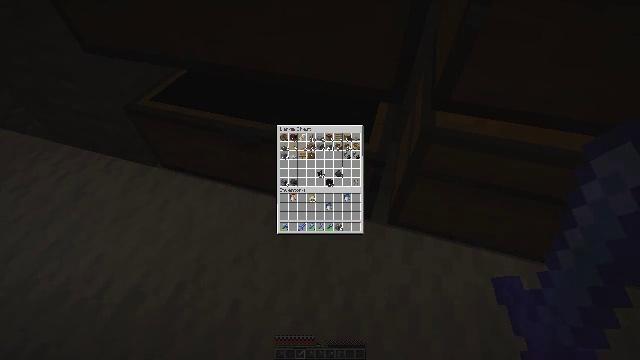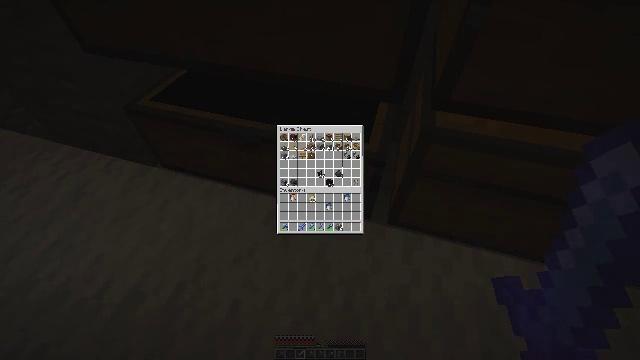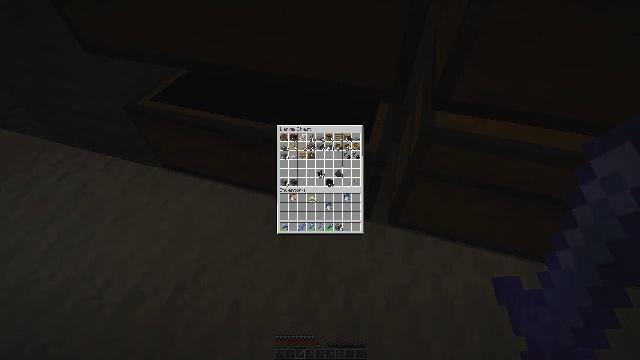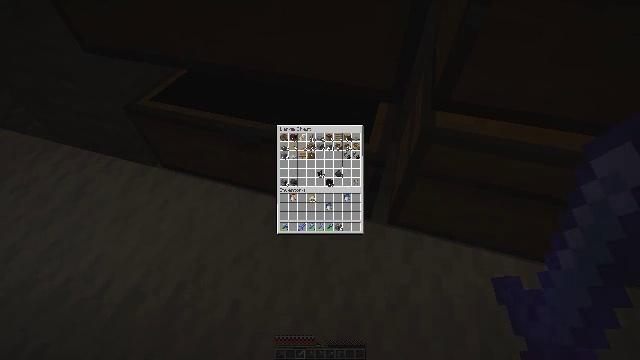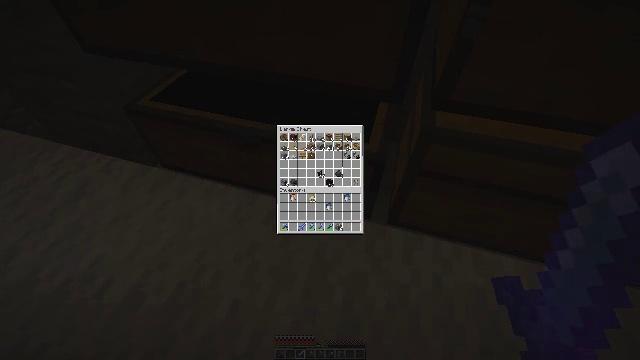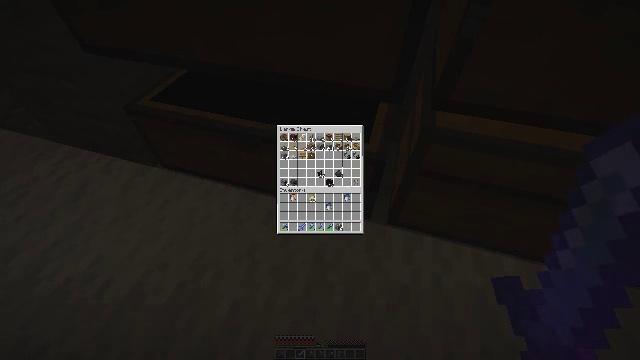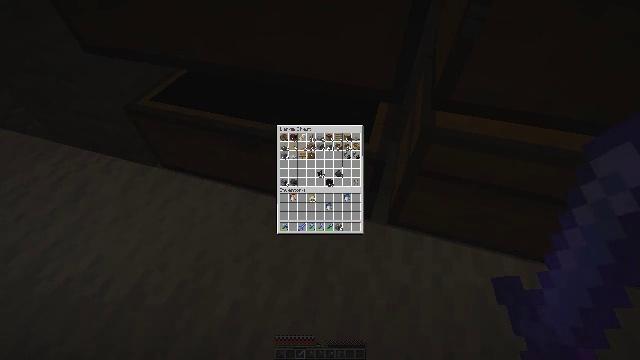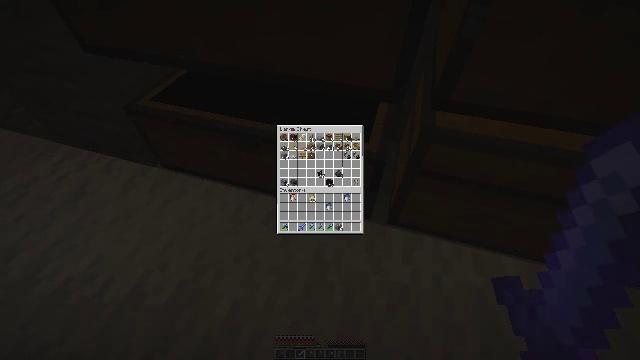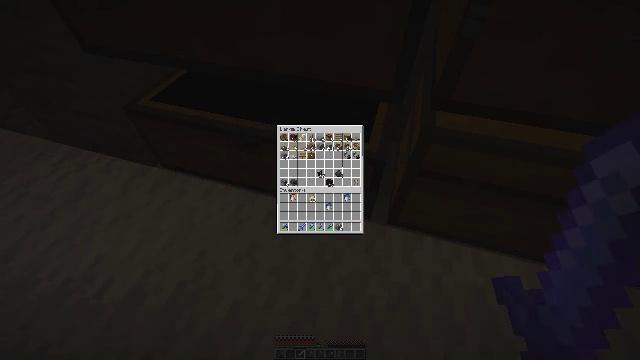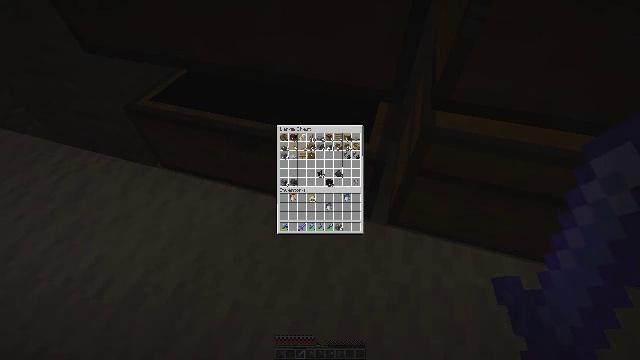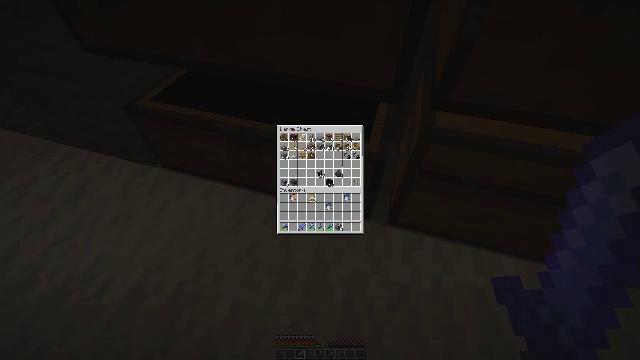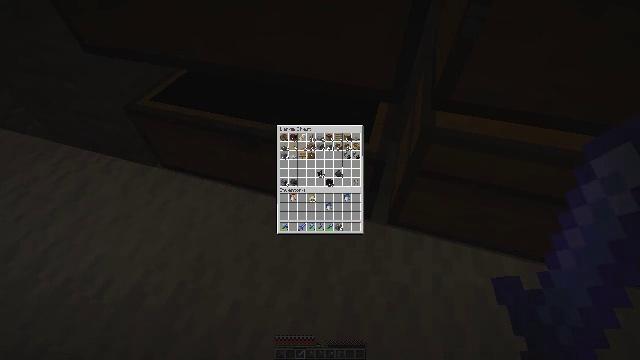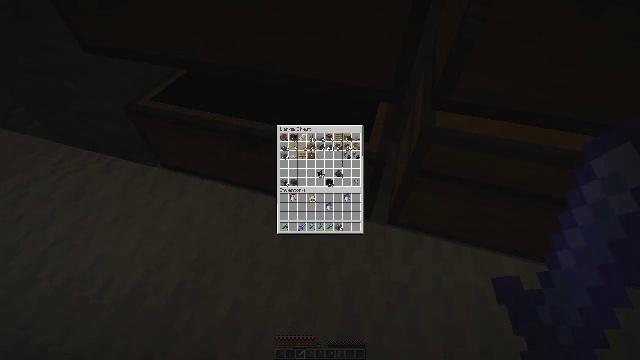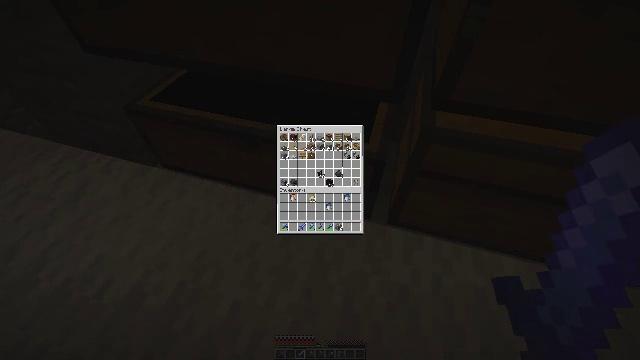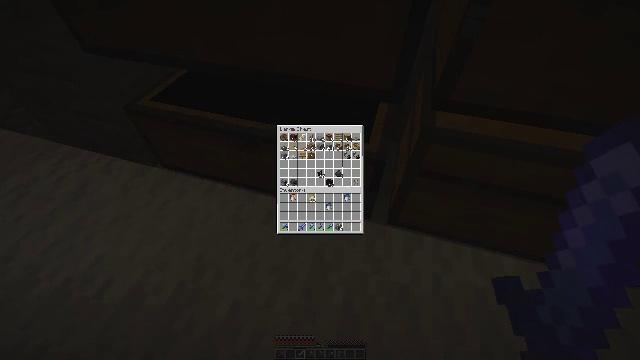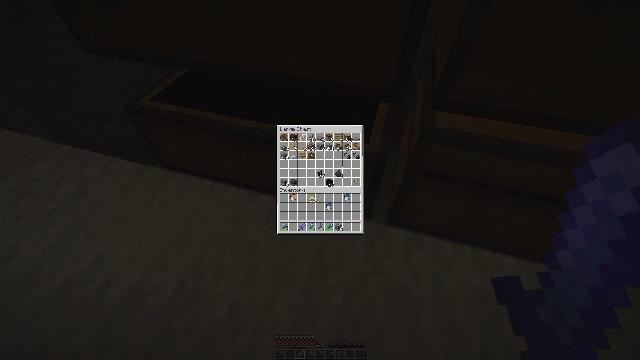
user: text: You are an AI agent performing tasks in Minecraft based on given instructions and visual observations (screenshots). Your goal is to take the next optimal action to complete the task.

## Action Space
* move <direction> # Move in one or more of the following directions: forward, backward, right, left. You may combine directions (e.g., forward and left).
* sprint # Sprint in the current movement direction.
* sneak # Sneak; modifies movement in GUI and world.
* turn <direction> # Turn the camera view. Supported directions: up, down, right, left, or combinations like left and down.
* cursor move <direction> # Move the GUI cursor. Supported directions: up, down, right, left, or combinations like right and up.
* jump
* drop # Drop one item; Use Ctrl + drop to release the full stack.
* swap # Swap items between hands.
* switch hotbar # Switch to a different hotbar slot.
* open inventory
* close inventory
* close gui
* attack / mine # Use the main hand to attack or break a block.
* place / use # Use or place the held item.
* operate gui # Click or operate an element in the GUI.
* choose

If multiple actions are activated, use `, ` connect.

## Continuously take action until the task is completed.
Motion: motion action
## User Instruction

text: Collect vines by mining them.
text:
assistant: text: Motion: no_op
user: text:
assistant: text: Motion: no_op
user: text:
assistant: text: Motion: no_op
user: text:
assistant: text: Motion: no_op
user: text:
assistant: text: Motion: no_op
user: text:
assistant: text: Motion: no_op
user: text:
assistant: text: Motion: no_op
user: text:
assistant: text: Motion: no_op
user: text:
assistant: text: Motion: no_op
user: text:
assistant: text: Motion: no_op
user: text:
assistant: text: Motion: no_op
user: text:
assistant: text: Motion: no_op
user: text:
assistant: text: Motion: no_op
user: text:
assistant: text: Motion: no_op
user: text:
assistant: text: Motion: no_op
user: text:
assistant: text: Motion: no_op
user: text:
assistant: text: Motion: no_op
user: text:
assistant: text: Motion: no_op
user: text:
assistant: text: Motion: no_op
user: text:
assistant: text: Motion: no_op
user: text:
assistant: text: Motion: no_op
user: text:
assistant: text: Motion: no_op
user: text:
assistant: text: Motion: no_op
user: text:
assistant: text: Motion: no_op
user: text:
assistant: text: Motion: no_op
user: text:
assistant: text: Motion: no_op
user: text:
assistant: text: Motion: no_op
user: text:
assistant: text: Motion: no_op
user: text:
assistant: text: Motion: no_op
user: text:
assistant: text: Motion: no_op